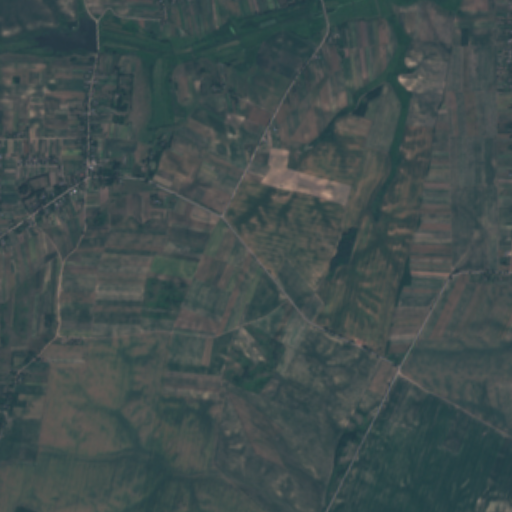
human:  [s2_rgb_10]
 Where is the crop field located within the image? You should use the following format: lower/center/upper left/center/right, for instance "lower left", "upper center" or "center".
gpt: The crop field is located in the upper left of the image.
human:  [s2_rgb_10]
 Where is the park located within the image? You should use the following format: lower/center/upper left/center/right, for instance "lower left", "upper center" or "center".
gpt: The park is located in the lower left of the image.
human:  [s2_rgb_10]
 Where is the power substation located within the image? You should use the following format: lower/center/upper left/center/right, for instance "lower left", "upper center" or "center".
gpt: The power substation is located in the upper left of the image.
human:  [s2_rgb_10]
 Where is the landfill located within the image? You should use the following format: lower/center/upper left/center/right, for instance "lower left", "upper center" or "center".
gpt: There is no landfill in the image.